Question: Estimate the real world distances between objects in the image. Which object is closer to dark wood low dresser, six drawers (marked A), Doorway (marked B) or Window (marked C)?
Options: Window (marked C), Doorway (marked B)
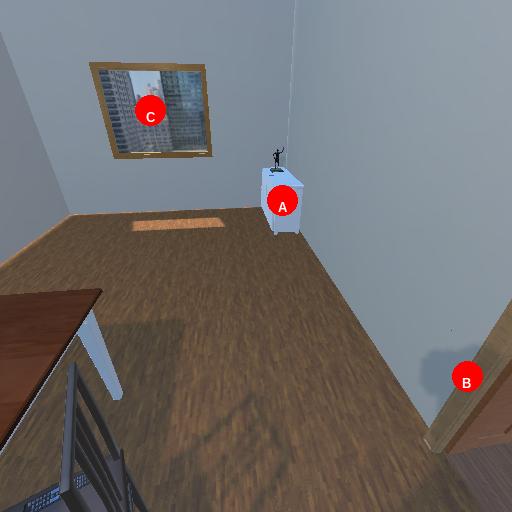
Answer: Window (marked C)